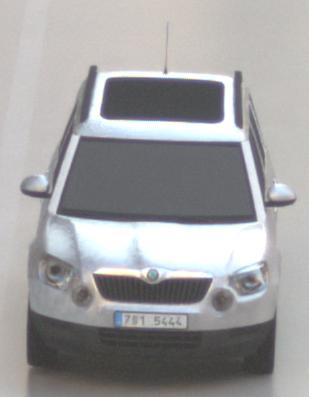
Make: Skoda
Model: Yeti 1.2 TSI
Detailed model: Yeti
Model produced from: 2009/11
Model produced until: 2011/10
Doors: 5
Color: white
Road condition: wet road
Daytime: sunrise or sunset
Contrast: low contrast